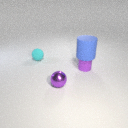
large blue rubber cylinder above small purple rubber cylinder